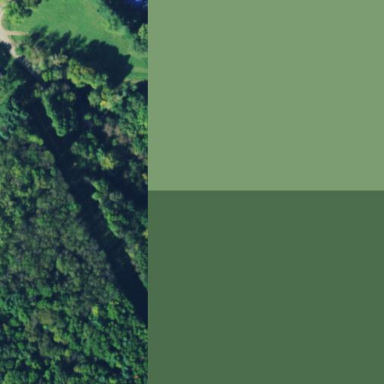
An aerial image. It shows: Mixed forest with various types of leaves.